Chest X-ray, PA view. Patient: 62 years old, sex M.
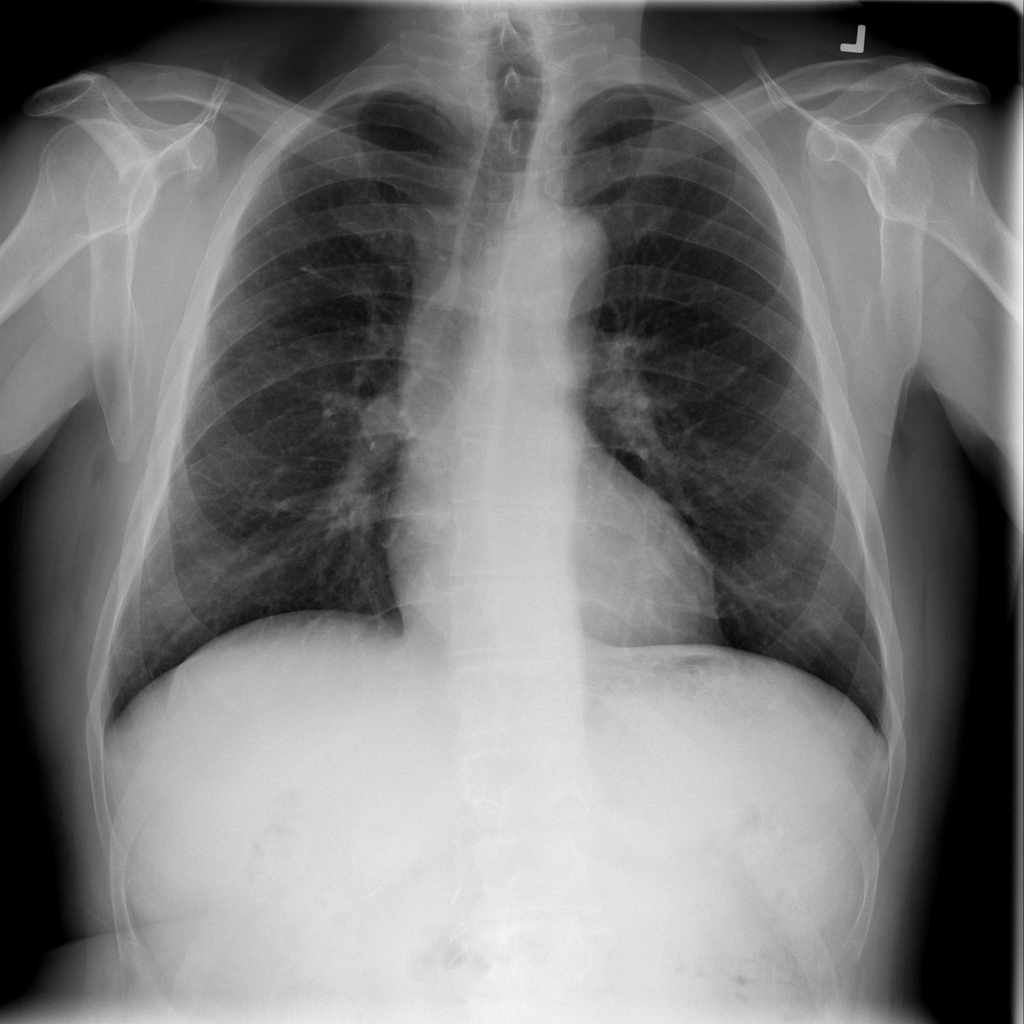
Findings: No Finding